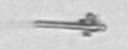
Label: fiber_TAG_external_detritus